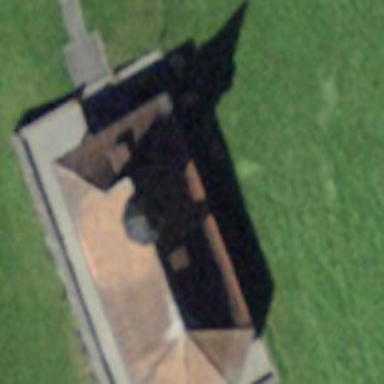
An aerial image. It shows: Chapel that serves as place of worship.